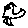
Label: house